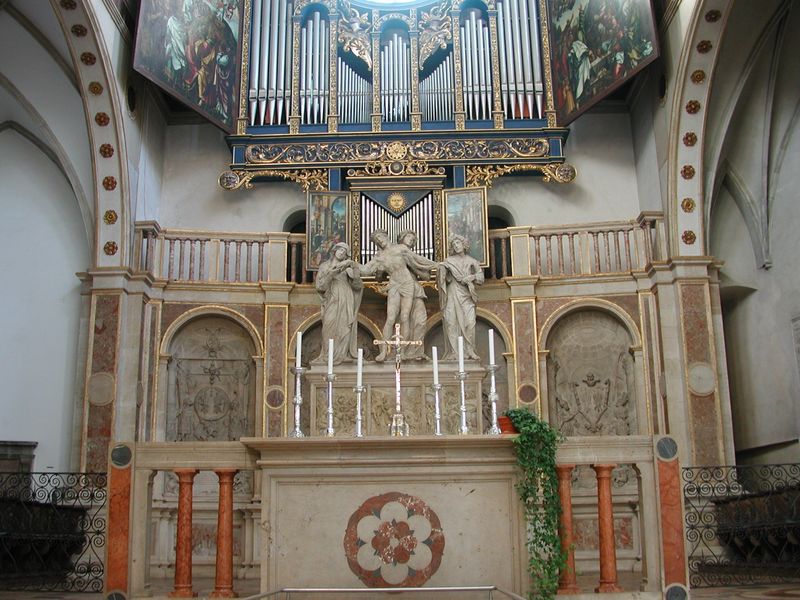
Titel: Beweinung
Künstler: Hans Daucher
Standort: Augsburg, St. Anna, Fuggerkapelle (EU - D - B)
Schlagwörter: flügel, weiß, marmor, säulen, rot, gitter, kirche, gold, empore, figuren, rundbogen, kerzen, geländer, bögen, nische, kreuz, altar, lettner, orgel, skulpturen, efeu, christus, jesus, kreuzabnahme, magdalena, pfeifen, orgelpfeifen, altas, feländer